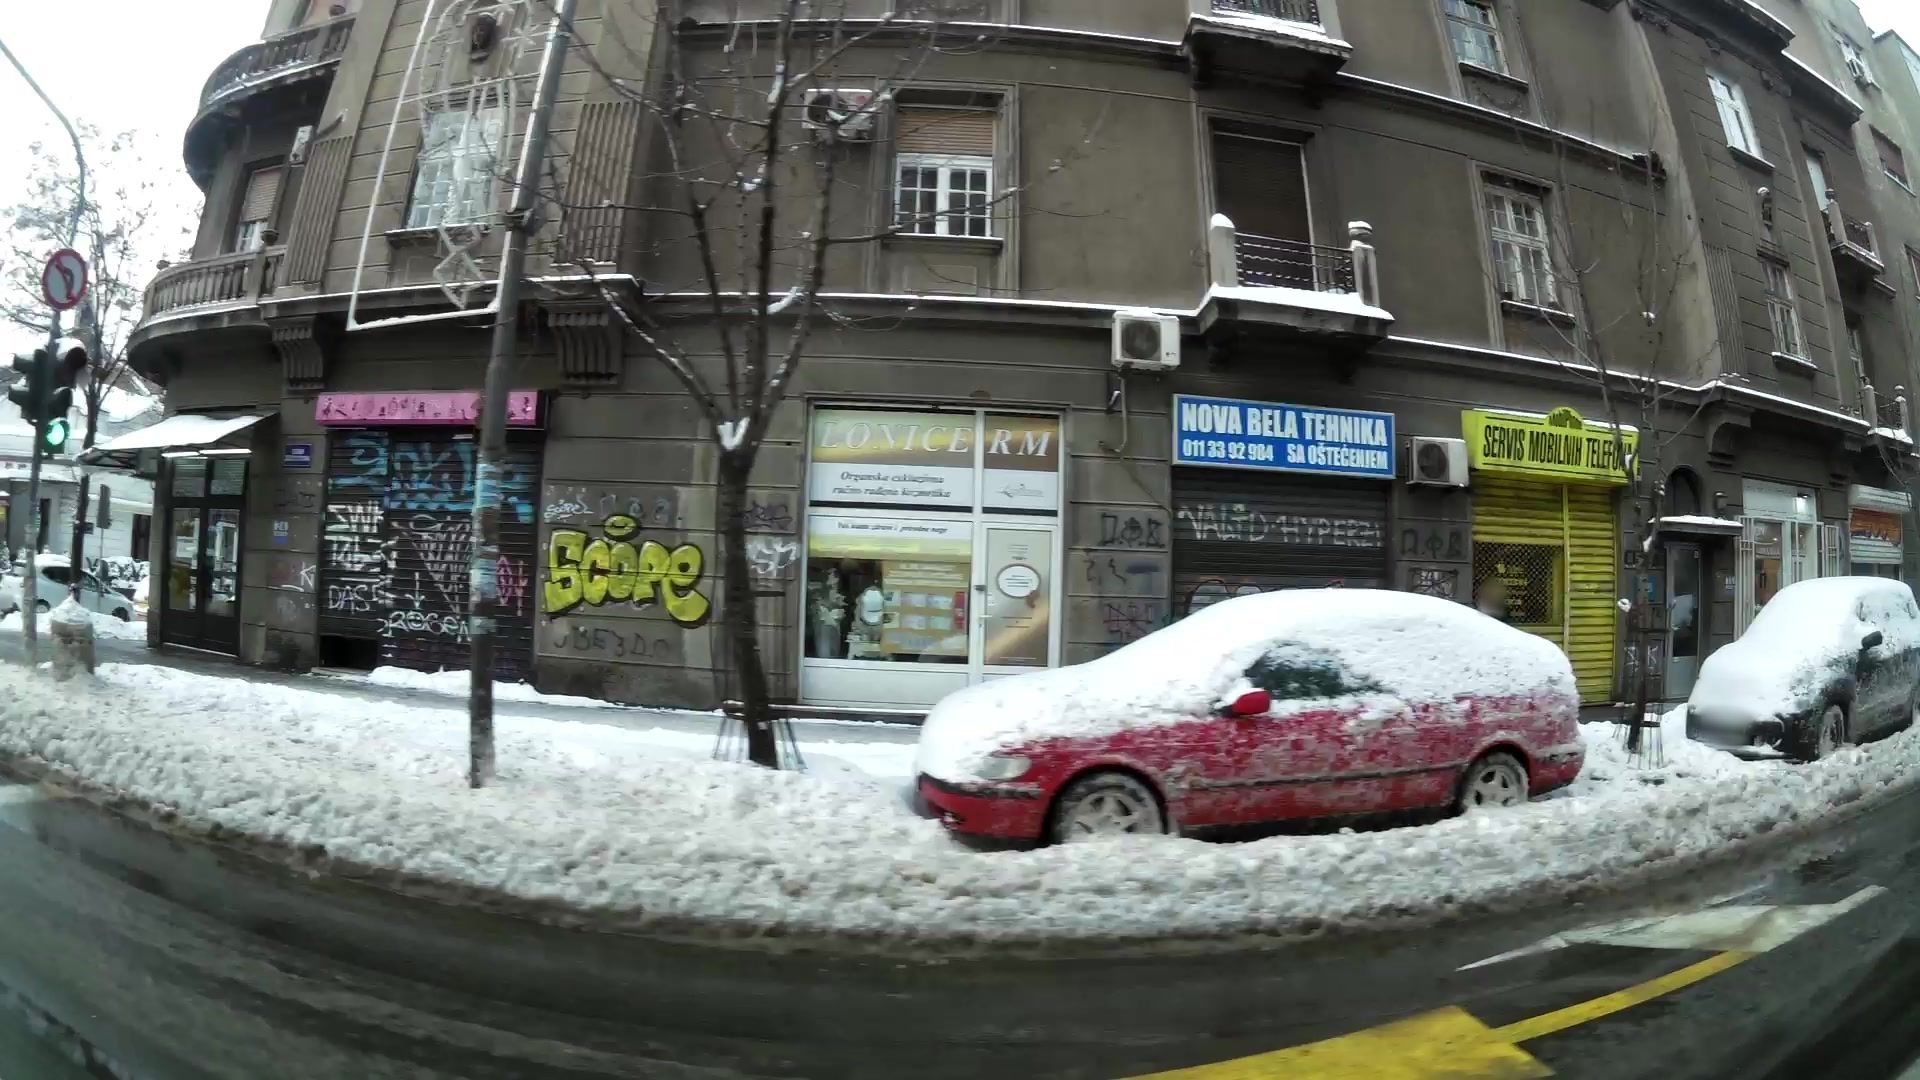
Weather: snowy
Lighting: day
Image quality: good
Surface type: driving surface
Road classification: footway
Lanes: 4
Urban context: urban centre
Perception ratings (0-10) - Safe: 5.22, Lively: 1.88, Beautiful: 5.27, Boring: 1.28, Depressing: 3.65, Wealthy: 8.88